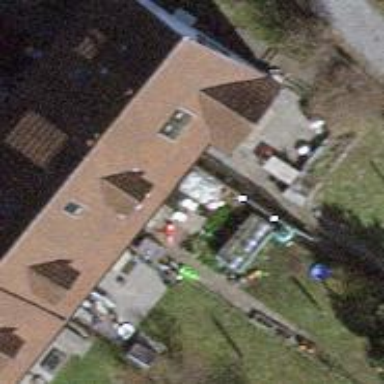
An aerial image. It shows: Terrace building.